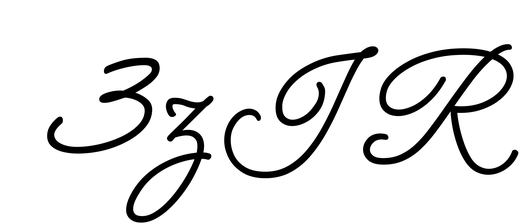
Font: MeowScript-Regular